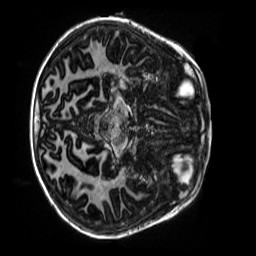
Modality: MP2RAGE
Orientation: axial
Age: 11
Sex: male
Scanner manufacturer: siemens
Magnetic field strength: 3 T
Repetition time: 4 s
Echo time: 0.00303 s